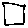
Label: square